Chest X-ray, AP view. Patient: 63 years old, sex M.
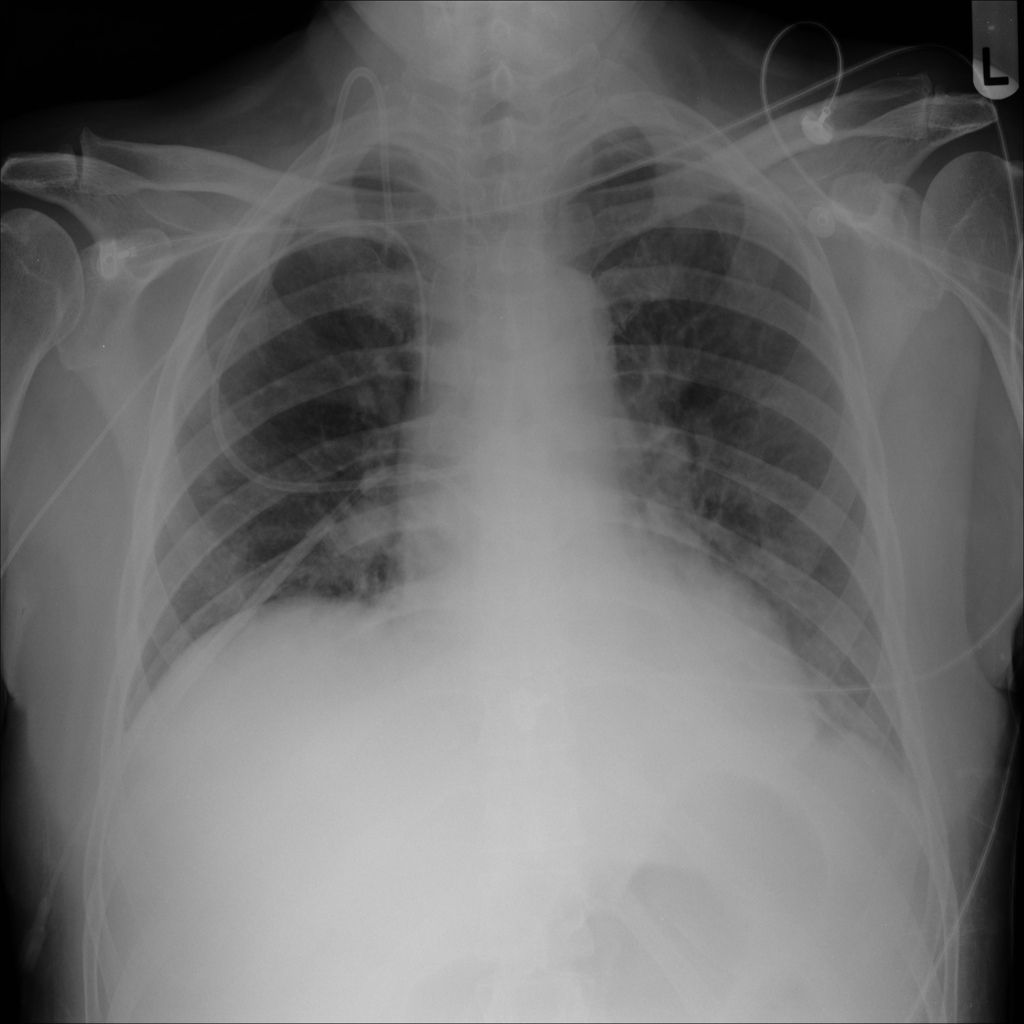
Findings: Infiltration